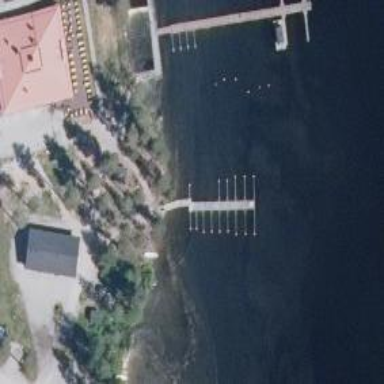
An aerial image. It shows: Pier with mooring facilities.